Question: I have a 'textarea' on my page. It has this draggable corner which lets me resize it. Like in this screencrop below

If I resize it too small, the corner will disappear (even though the corner will still let me resize the textarea).
I want to place the minimum height to whats needed for it to display the draggable corner image so not as to confuse users
What would this 'minimum-height' required be? Do stuff like 'padding' and 'margin' affect it? Is it only in Chrome or is it the same in Safari/IE.. etc?
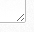
Answer: You should be able to define in the element cols and rows. Like Doing this creates the minimun size. Then you can resize from there. OR in CSS
In CSS you could do min and max sizes. Safe for most modern browsers
'''
#confinedSpace textarea { resize:vertical; max-height:300px; min-height:200px; }
#confinedSpace textarea.horiz { resize:horizontal; max-width:400px; min-width:200px; }
'''